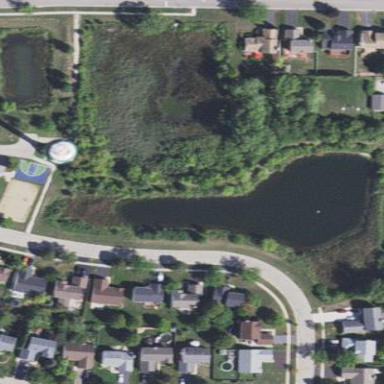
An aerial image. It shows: Retention pond with water.